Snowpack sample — Rabbit Ears Pass, Jackson County, Colorado, USA (12/17/25, 1:08 PM MST)
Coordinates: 40.387, -106.625
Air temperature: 34 °F
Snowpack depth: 46 cm
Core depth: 10 cm
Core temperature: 30.2 °F
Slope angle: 6°, slope face: 165°
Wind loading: medium
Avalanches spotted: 0
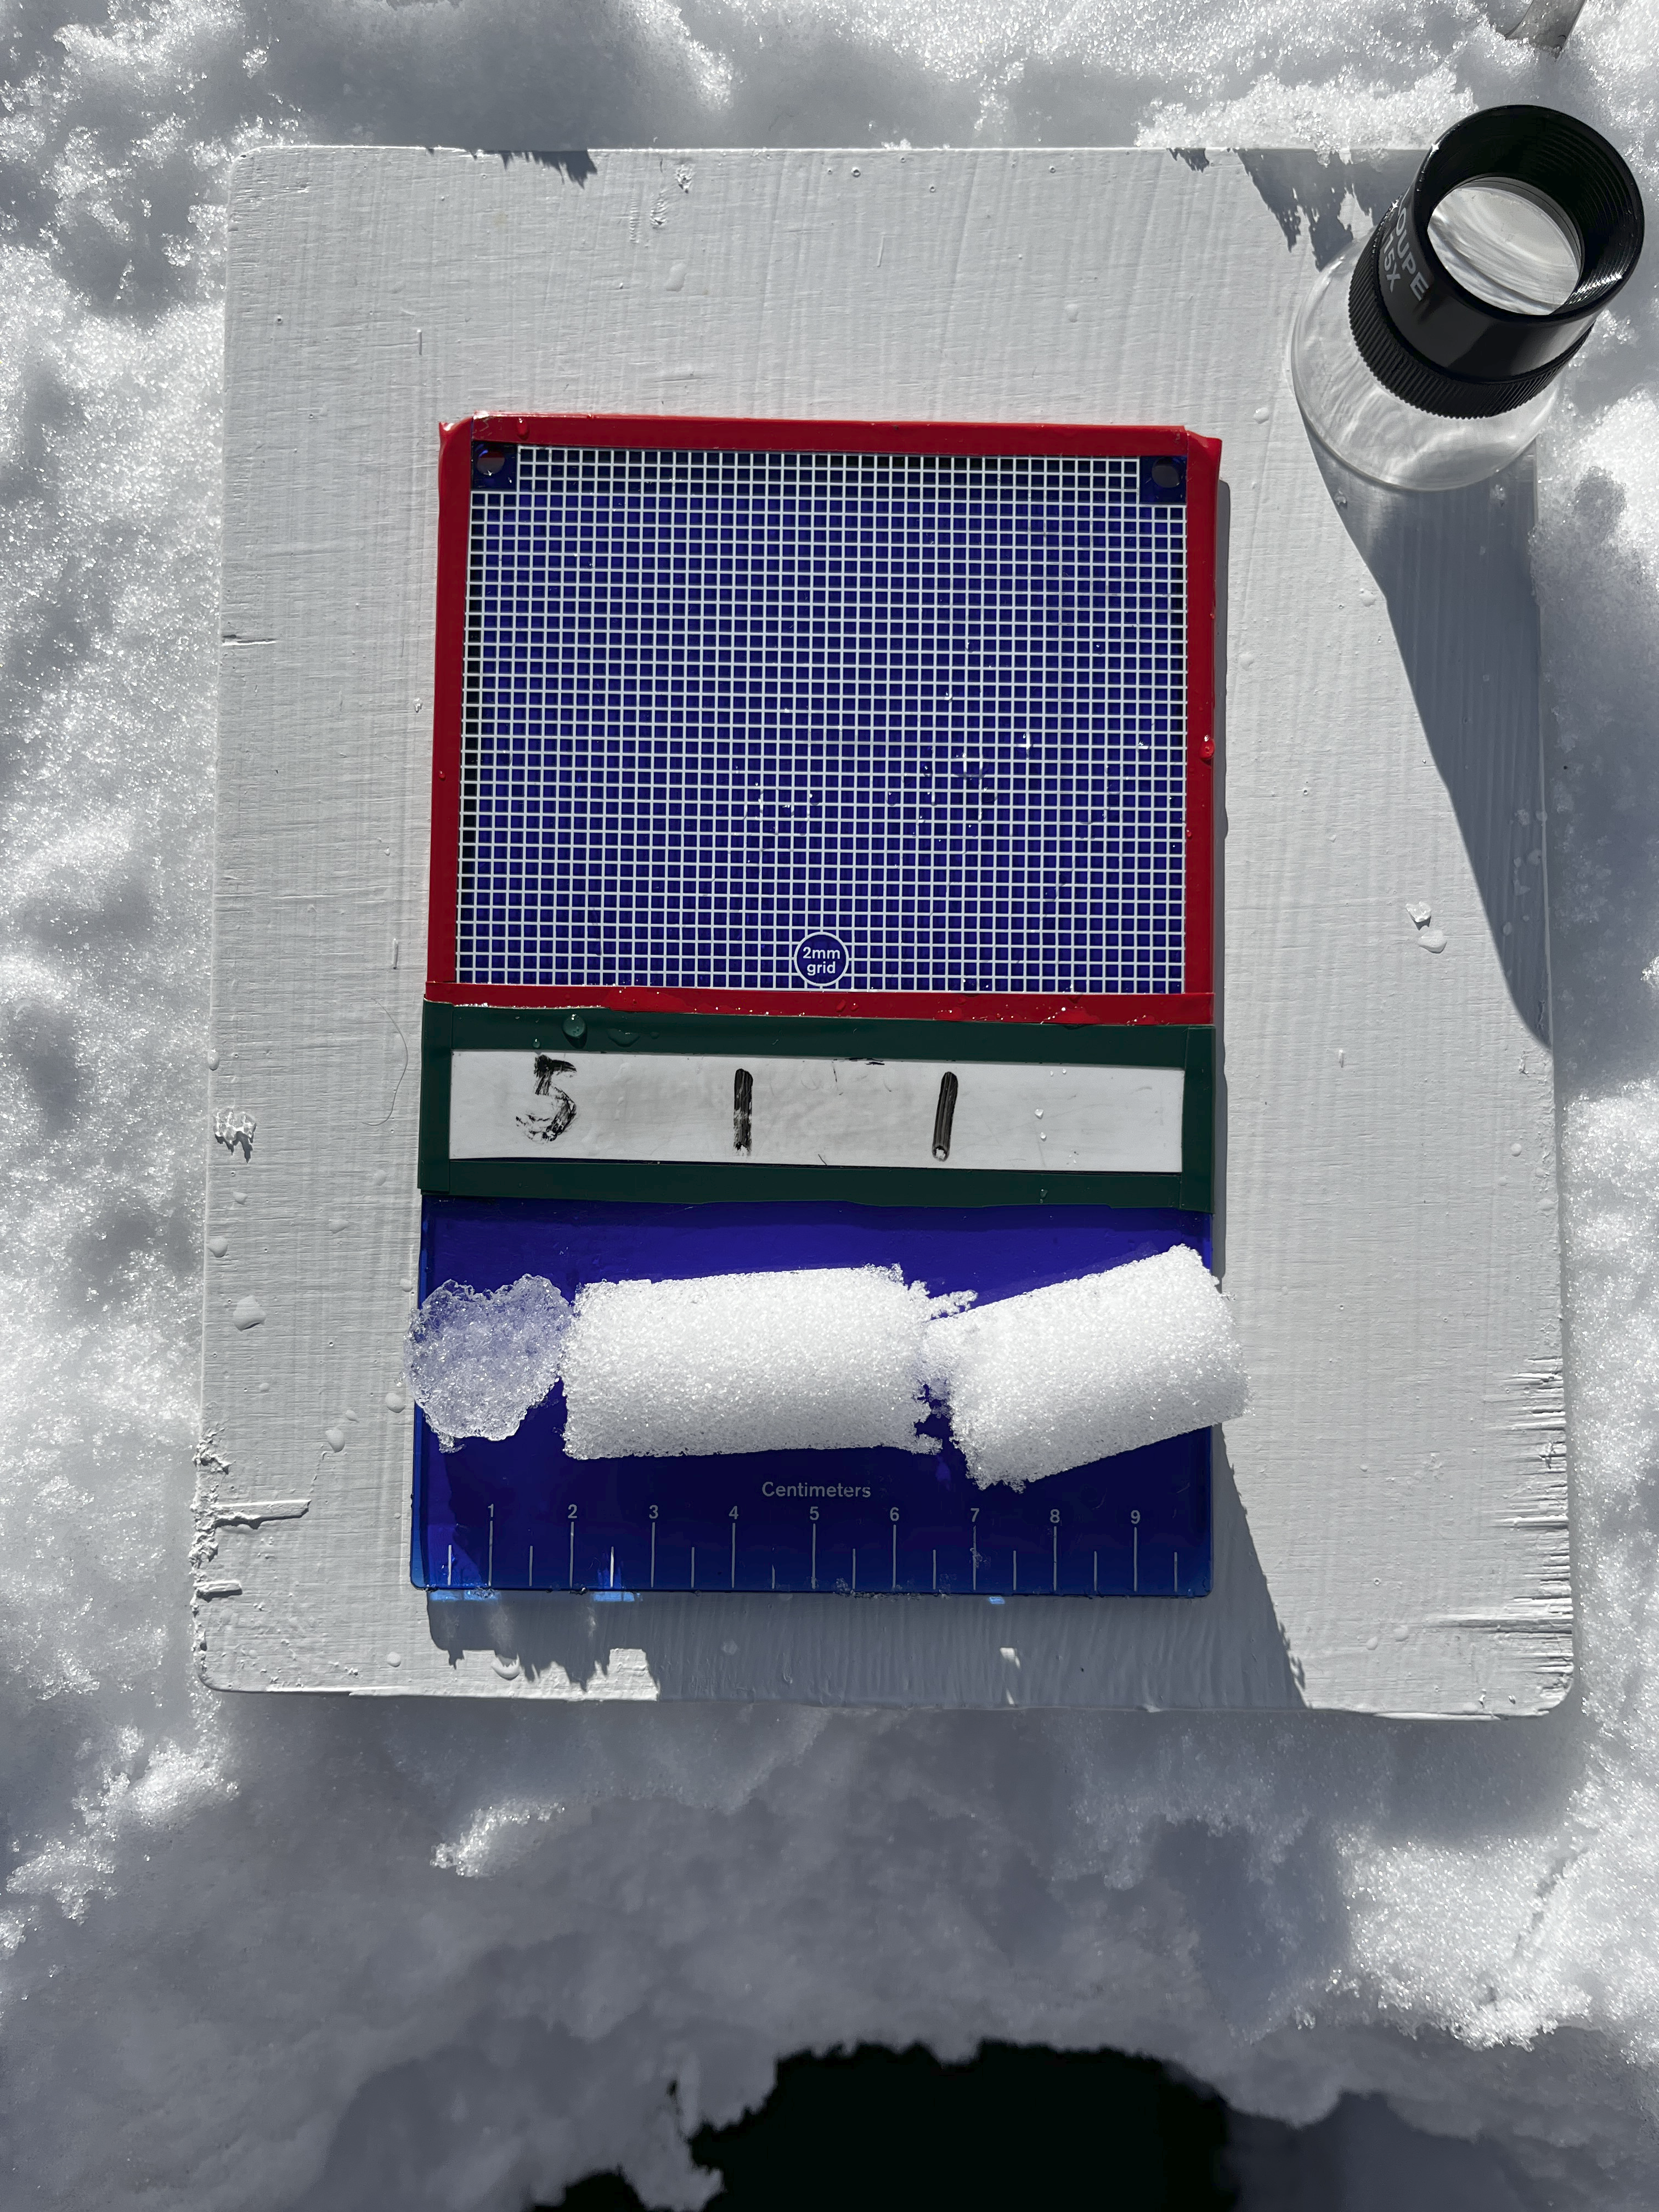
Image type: crystal_card
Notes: No avalanches spotted nearby, although collected in a meadowy area with minimal risk on this face of the pass.